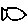
Label: fish